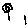
Label: flower